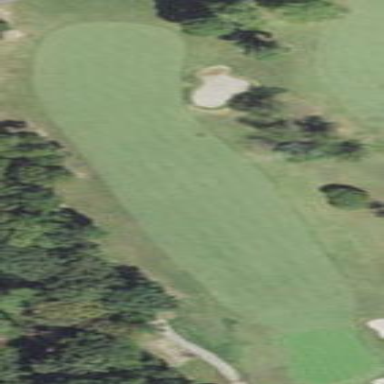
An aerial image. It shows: Grassy area designated as golf fairway.